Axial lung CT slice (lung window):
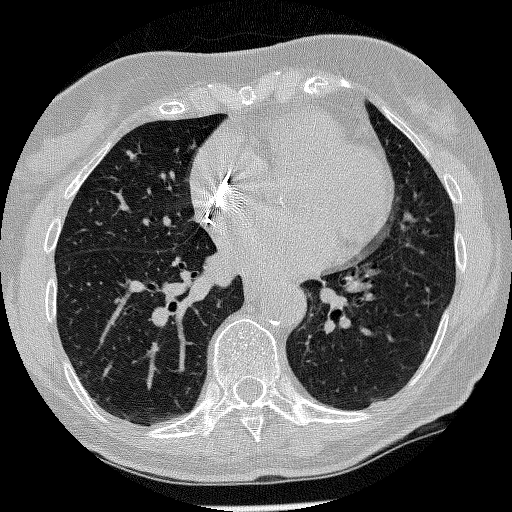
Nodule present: yes
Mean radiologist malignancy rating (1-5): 3.5